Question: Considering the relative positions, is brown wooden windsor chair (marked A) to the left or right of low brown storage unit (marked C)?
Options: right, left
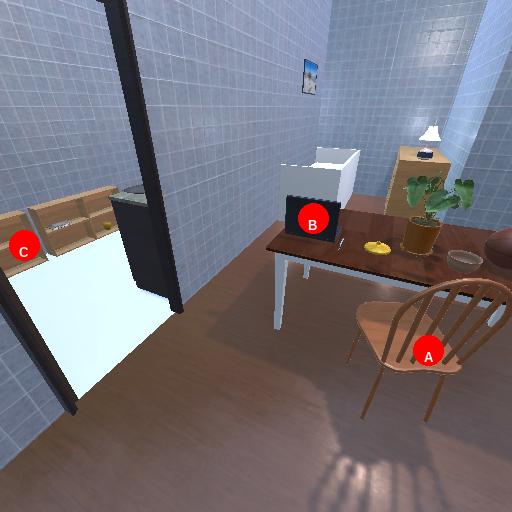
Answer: right